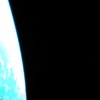
Label: space